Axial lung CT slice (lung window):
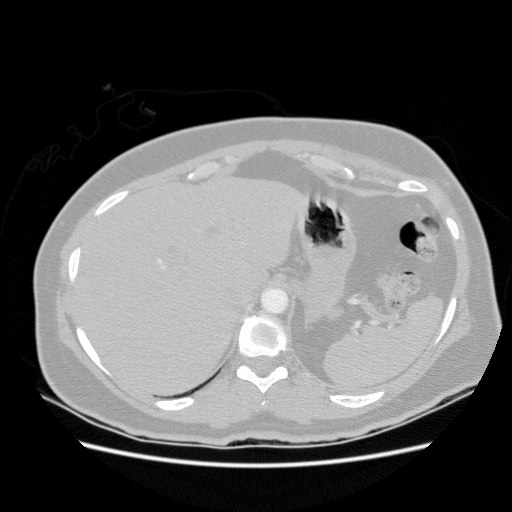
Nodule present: no